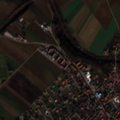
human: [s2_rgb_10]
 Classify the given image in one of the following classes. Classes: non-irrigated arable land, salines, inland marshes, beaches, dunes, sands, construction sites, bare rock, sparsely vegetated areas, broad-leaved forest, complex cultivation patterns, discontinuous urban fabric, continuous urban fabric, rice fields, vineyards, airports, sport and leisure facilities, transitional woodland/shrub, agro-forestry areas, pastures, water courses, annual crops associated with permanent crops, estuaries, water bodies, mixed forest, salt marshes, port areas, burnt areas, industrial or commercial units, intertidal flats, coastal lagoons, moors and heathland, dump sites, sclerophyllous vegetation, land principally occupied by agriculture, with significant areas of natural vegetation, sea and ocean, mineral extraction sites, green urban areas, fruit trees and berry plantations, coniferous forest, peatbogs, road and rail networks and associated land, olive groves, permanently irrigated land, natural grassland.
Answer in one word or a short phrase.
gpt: continuous urban fabric, discontinuous urban fabric, non-irrigated arable land, land principally occupied by agriculture, with significant areas of natural vegetation